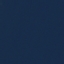
Label: SeaLake